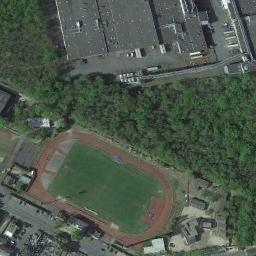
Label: ground_track_field